Question: I am trying to implement a 'StackedColumn' type chart in my project, however I find to understand how to properly assign the different 'Series'.
This is demo purpose code:
'''
for (int i = 1; i <= 3; i++)
{
for (int a = 0; a < 5; a++)
{
string item = "boo" + i.ToString() + a.ToString();
chart1.Series.Add(item);
chart1.Series[item].ChartType = SeriesChartType.StackedColumn;
chart1.Series[item].Points.AddXY(i, 100.0);
}
}
'''
However, this produces flying 3 stacked columns instead of 3 equal stacked columns:

However, if I remove the 'SeriesChartType.StackedColumn' (and use the default) it works just fine and they go to the ground.
How should I make them go to the bottom using 'StackedColumn'?
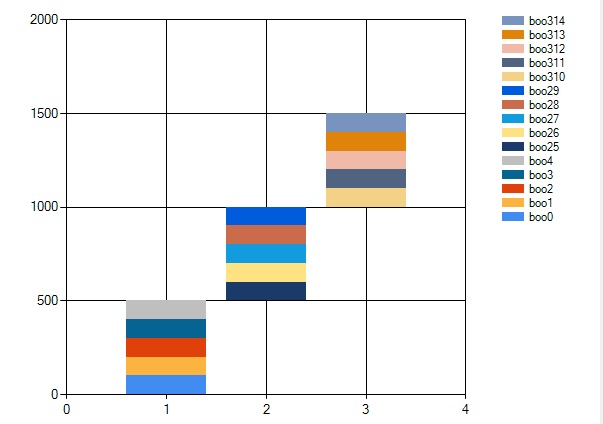
Answer: You are currently creating a chart with 15 series, each series has only 1 data point. Is this what you are trying to achieve? For example if you wanted to have 3 series, each with 5 data points you should do something like this:
'''
for (int i = 1; i <= 3; i++)
{
// add a series to the chart
string item = "boo" + i.ToString();
chart1.Series.Add(item);
chart1.Series[item].ChartType = SeriesChartType.StackedColumn;
for (int a = 1; a <= 5; a++)
{
// add 5 points to the current series
chart1.Series[item].Points.AddXY(a, 100.0);
}
}
'''